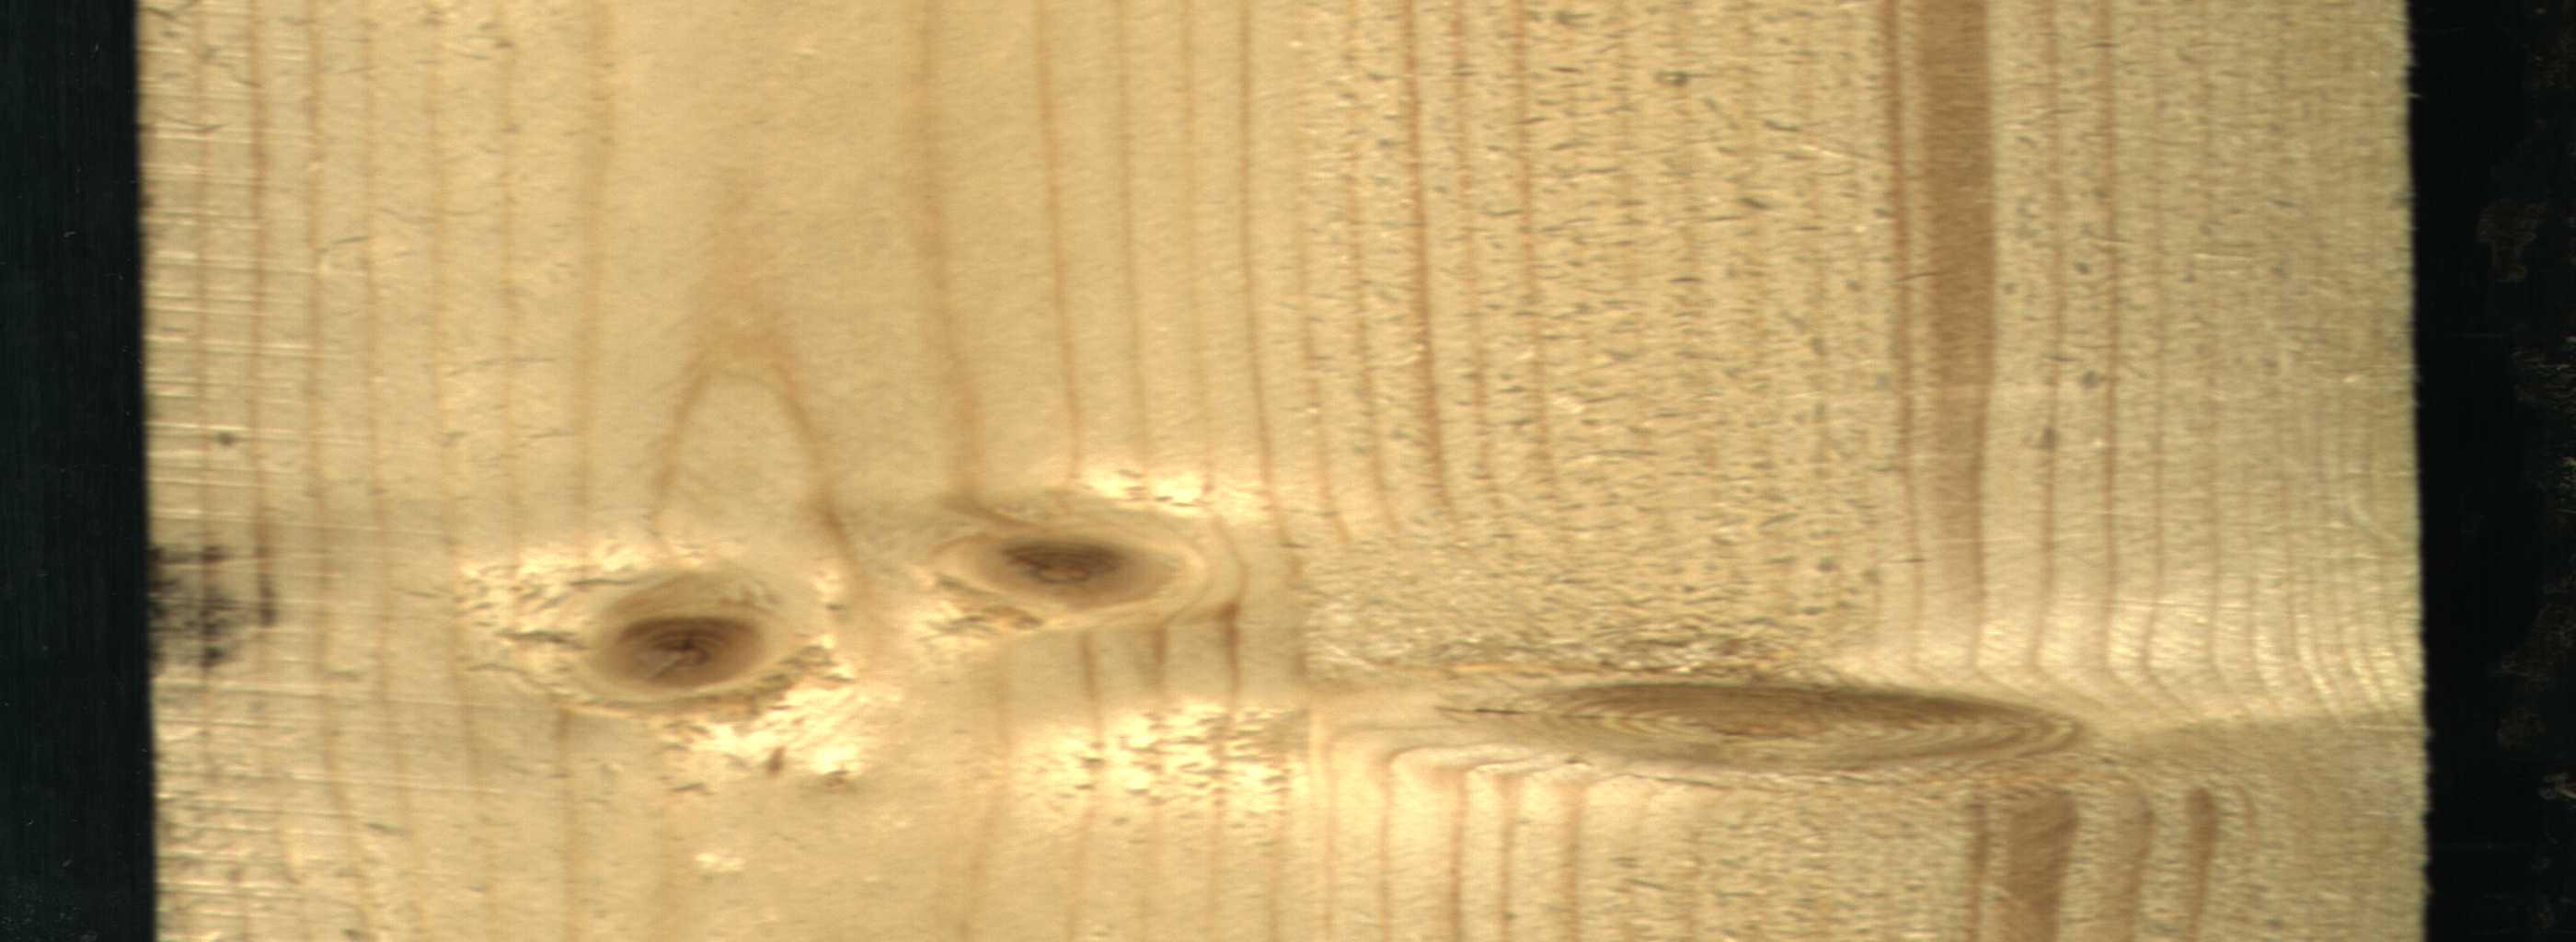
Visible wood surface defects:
Quartzity
knot_with_crack
Live_Knot
Live_Knot
Live_Knot